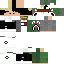
A male human skin with medium skin, wearing blonde long hair dressed in a blue tshirt and black pants, featuring a closed mouth.